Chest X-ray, PA view. Patient: 66 years old, sex M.
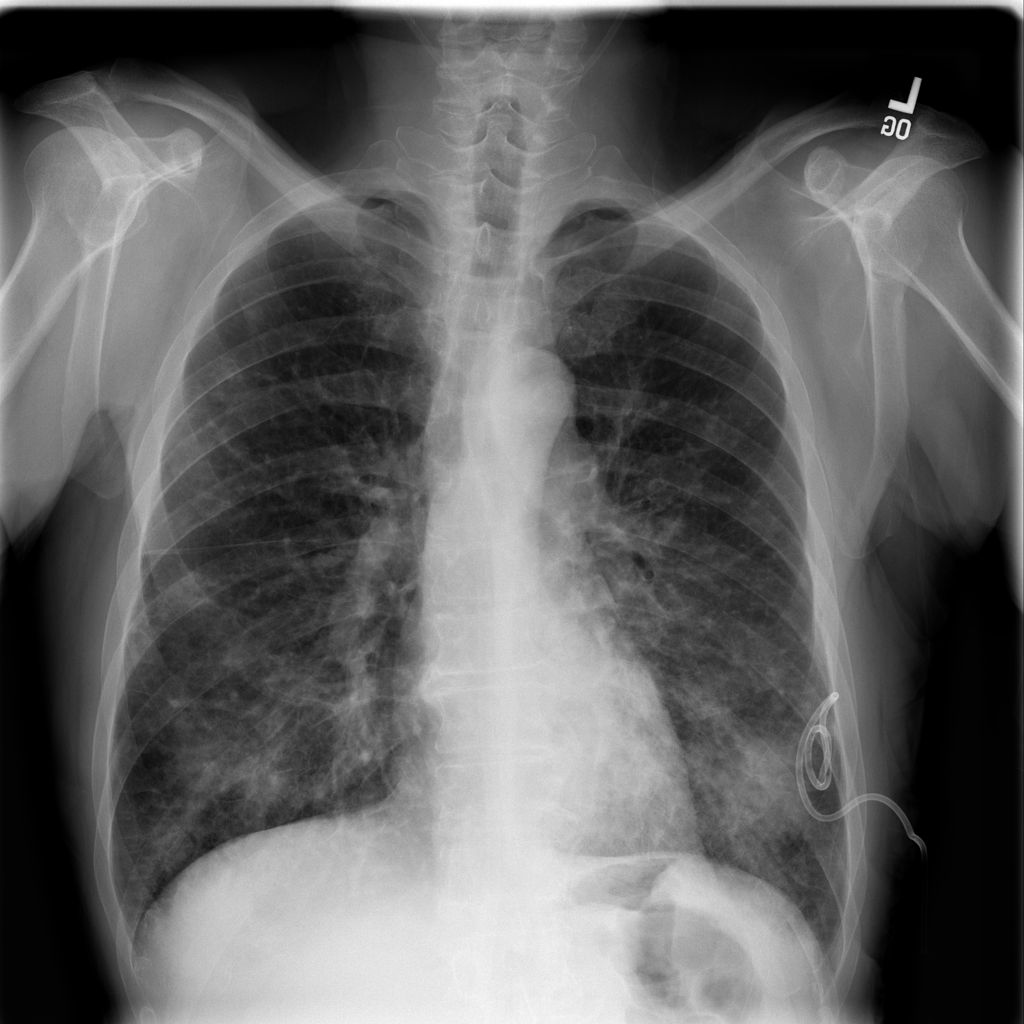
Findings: Consolidation